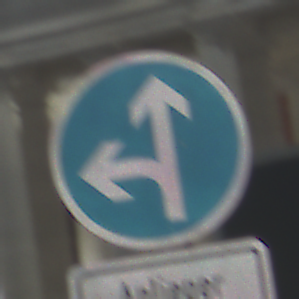
Verkehrszeichen: VorgeschriebeneFahrtrichtungGeradeausOderLinks
Zusatzzeichen unten: PersonengruppenFrei2
Umgebung: Outdoor, Urban
Tageszeit: Night
Wetter: PartlyCloudy
Licht: Artificial
Jahreszeit: NotSpecified
Kontrast: HighContrast